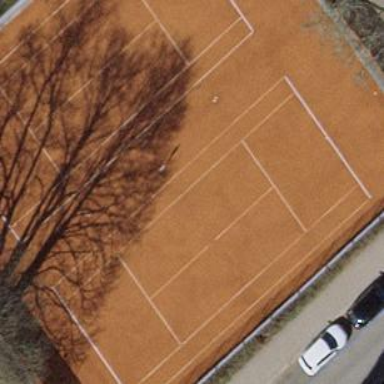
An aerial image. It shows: Tennis court in leisure pitch.